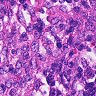
Metastatic tissue present: no